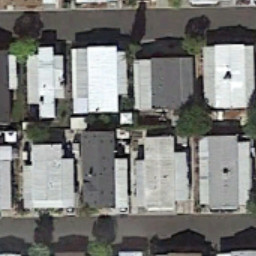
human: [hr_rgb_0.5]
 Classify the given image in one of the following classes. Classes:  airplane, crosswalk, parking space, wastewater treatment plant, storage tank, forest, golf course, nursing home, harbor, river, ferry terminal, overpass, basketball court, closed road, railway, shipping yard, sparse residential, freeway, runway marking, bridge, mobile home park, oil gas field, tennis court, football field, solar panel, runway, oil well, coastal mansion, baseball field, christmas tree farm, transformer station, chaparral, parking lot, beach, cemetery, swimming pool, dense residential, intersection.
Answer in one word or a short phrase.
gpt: mobile home park